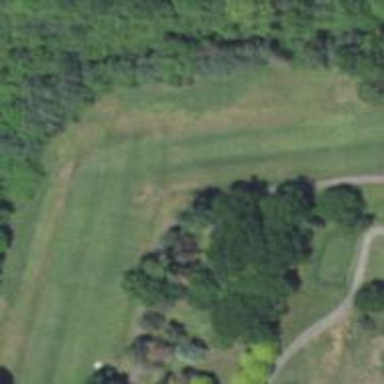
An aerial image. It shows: Service road used as golf cart path.